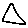
Label: triangle